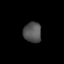
Tissue: skin
Cell type: Others
Senescence score: 0.7792
Nuclear area (px): 356
Mean DAPI intensity: 82.994